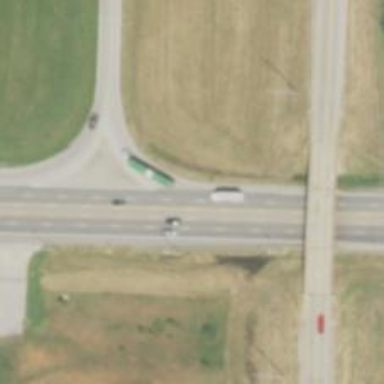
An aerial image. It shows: Trunk link highway with asphalt surface.